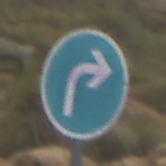
Verkehrszeichen: VorgeschriebeneFahrtrichtungRechts
Umgebung: Outdoor, Nature
Tageszeit: Midday
Wetter: Overcast
Licht: Natural
Jahreszeit: NotSpecified
Kontrast: LowContrast